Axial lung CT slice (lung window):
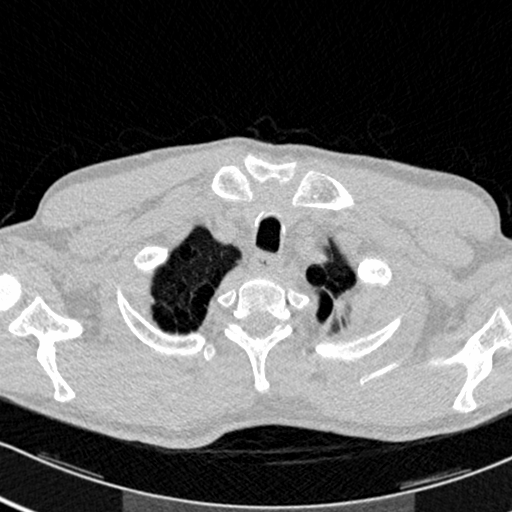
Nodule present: no